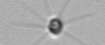
Label: Calciopappus